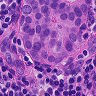
Metastatic tissue present: yes